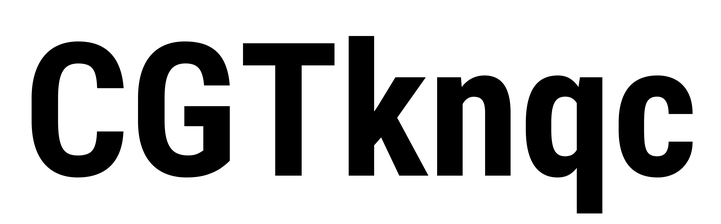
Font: Roboto_Condensed_Bold